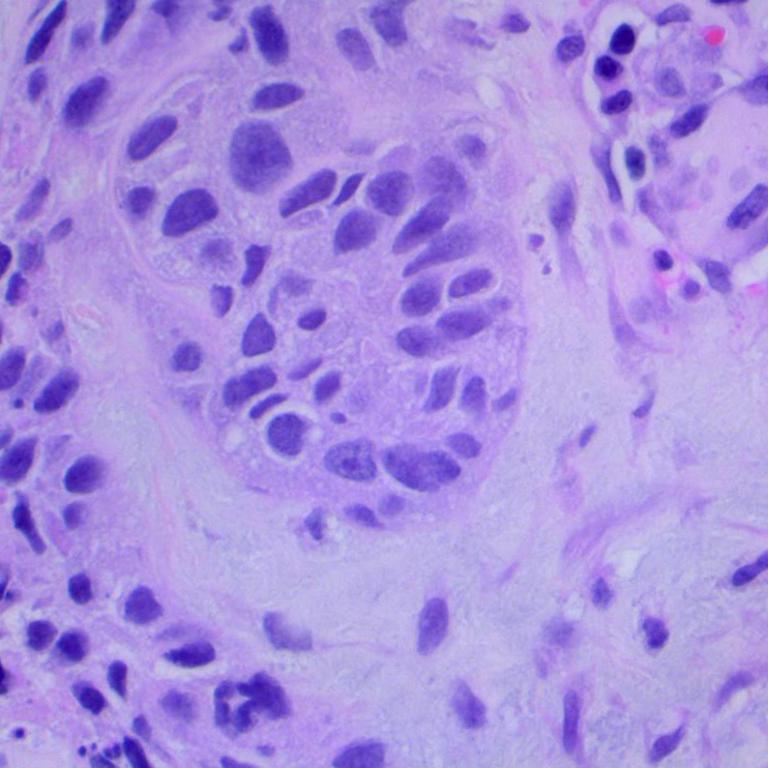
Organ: lung
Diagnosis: squamous carcinomas